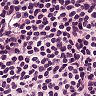
Metastatic tissue present: no